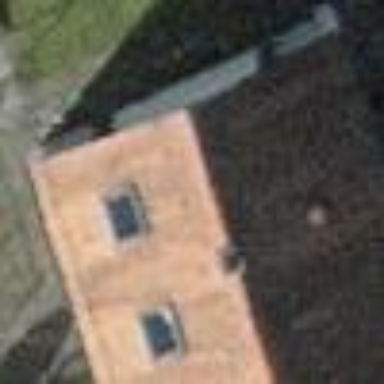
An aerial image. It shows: Terrace-style building with gabled roof.